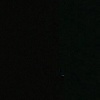
Label: space